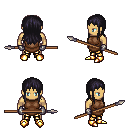
a pixel art fantasy rpg character, male body template, human, tanned skin, brown tunic, gold greaves, raven unkempt hairstyle, metal gloves, gold boots, spear, four views (front, back, left, right), 2x2 character sprite sheet, small pixel art, hard edges, no anti-aliasing